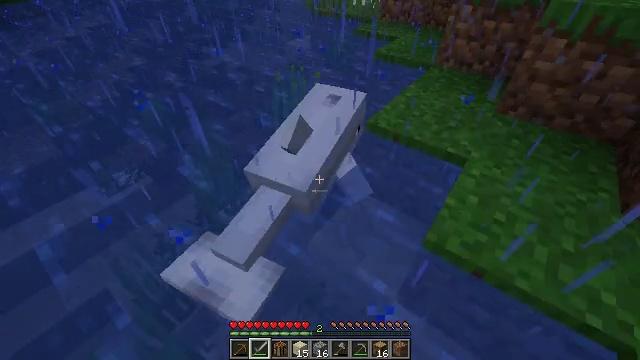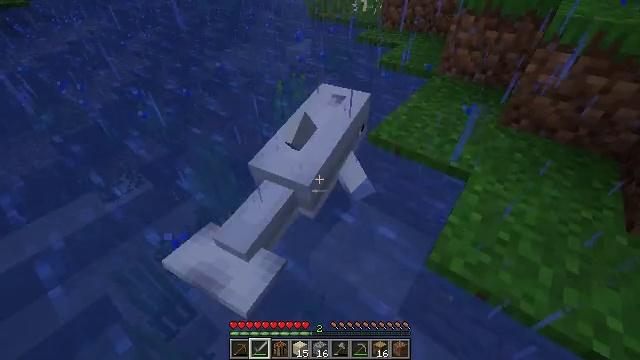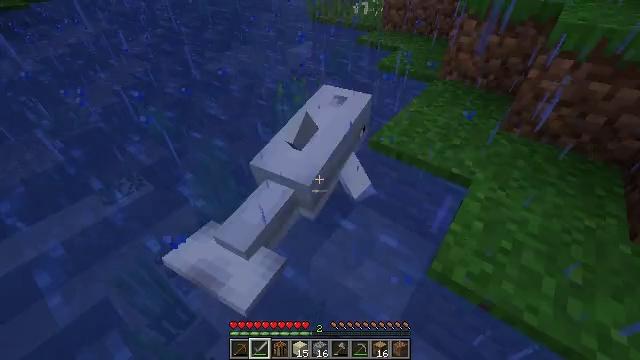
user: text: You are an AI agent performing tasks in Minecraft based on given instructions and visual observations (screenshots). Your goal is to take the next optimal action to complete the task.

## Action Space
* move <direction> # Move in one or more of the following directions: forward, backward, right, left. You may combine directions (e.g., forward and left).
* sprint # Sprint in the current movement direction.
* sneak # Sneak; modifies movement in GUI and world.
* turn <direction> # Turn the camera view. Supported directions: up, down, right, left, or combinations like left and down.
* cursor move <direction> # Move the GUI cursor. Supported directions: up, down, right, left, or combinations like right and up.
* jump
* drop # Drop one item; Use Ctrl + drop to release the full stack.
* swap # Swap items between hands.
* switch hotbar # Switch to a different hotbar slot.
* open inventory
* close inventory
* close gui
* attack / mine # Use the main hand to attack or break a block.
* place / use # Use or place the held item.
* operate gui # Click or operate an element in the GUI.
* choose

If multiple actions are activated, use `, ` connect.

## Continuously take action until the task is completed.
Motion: motion action
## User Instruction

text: Kill the dolphin.
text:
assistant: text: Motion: move forward
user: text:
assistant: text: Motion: move forward
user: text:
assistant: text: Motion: no_op